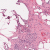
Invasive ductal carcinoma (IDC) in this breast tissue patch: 0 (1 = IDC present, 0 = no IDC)